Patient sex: M
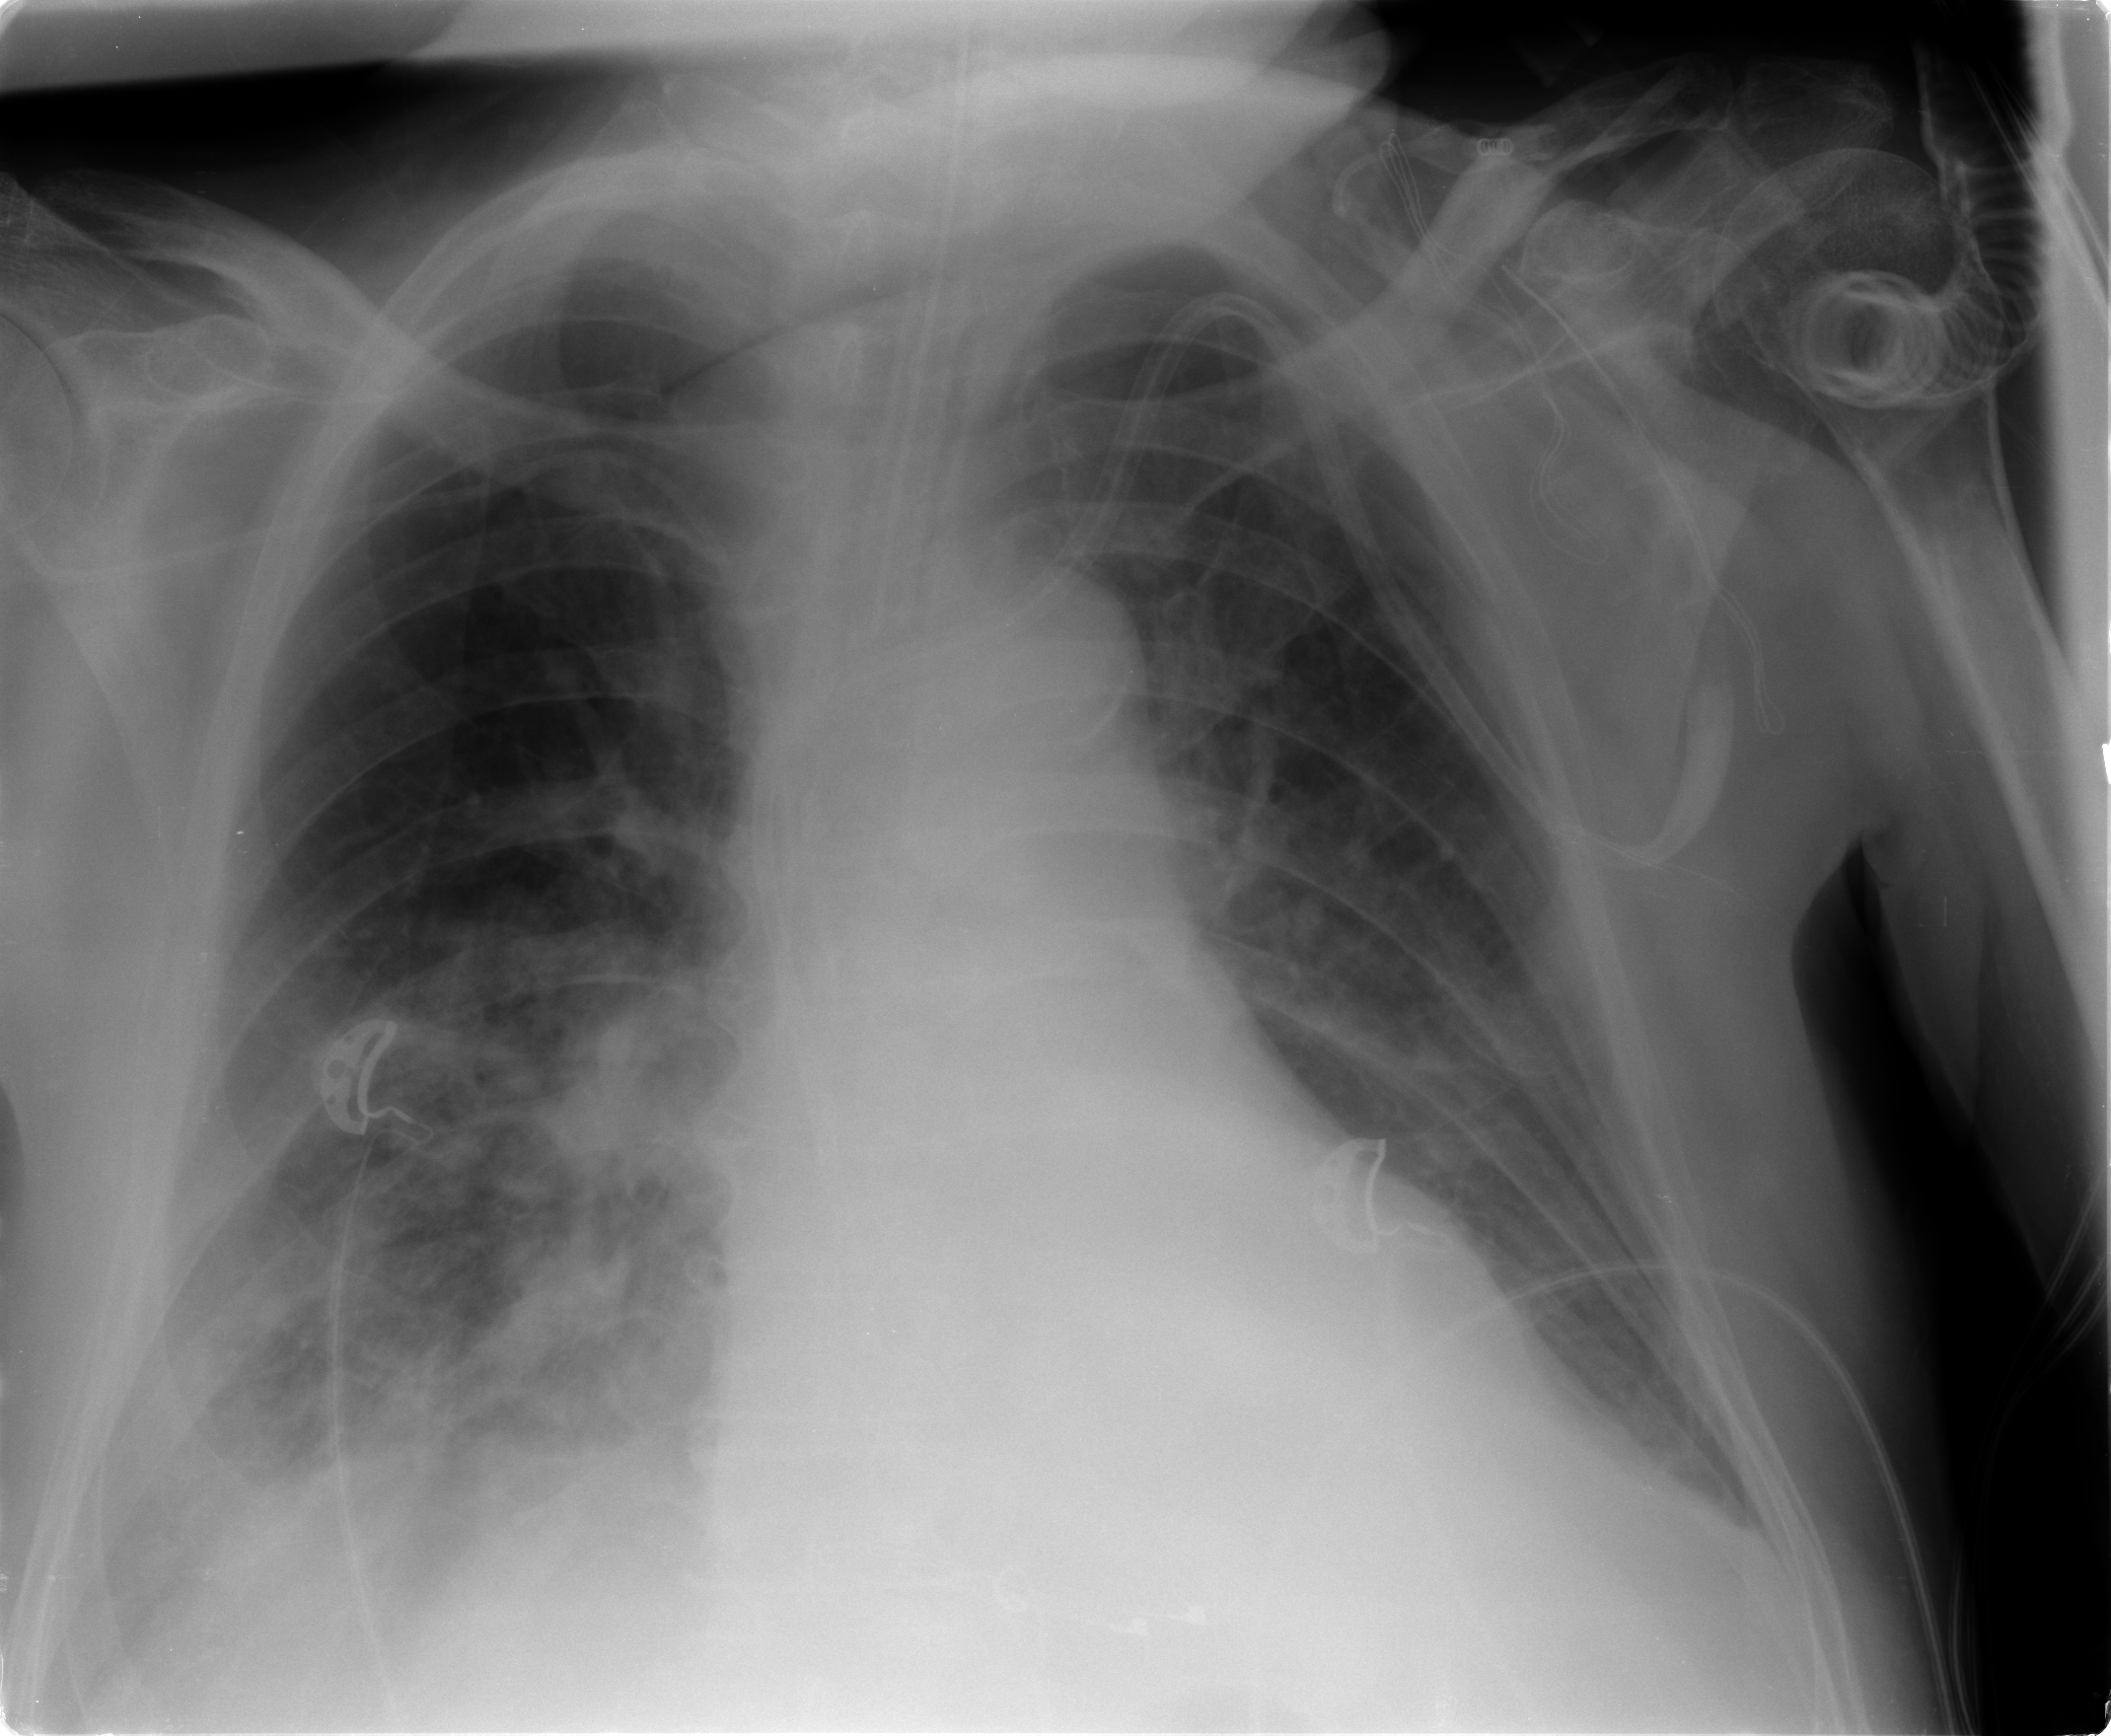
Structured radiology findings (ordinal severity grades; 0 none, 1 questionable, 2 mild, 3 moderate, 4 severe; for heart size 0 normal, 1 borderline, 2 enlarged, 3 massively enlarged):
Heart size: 2
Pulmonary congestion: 2
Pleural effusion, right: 2
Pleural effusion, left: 1
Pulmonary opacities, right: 3
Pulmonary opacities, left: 2
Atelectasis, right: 3
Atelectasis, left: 2